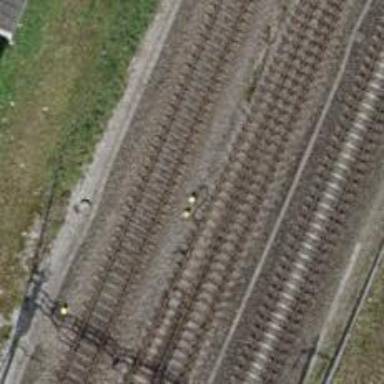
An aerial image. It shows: Single-track electrified railway with contact line.